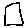
Label: square